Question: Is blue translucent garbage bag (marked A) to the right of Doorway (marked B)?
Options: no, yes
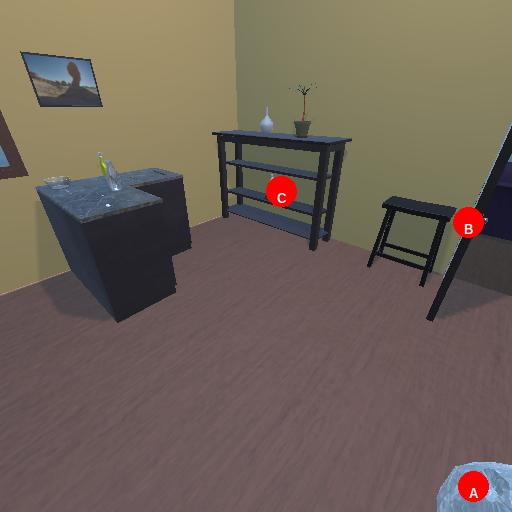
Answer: no